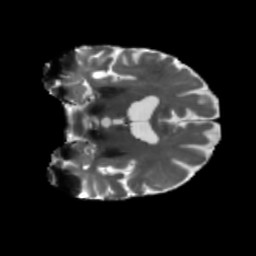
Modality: T2w
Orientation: coronal
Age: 68
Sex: male
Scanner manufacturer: siemens
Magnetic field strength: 3 T
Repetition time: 5.25 s
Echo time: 0.08 s